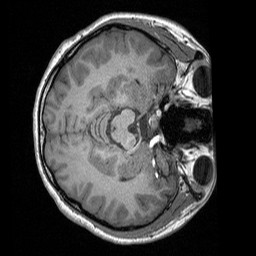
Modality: T1w
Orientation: axial
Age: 21
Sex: female
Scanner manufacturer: siemens
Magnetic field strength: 3 T
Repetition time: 1.64 s
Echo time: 0.00234 s